Aerial crown-view tile of a tropical tree (Barro Colorado Island, Panama), acquired 20250124:
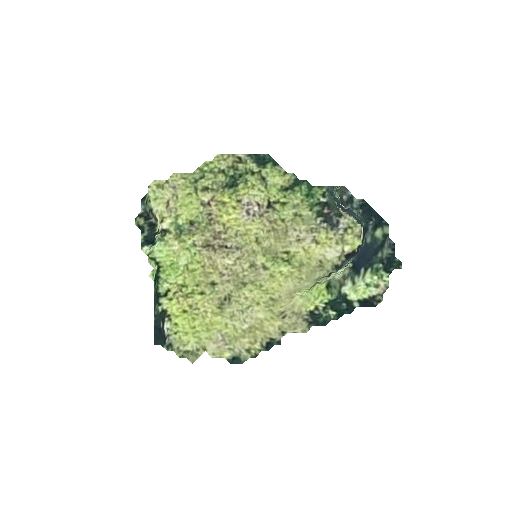
Species: Cordia alliodora
GBIF accepted scientific name: Cordia alliodora
Crown area: 57.696 m²